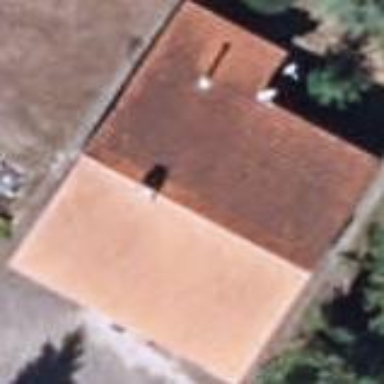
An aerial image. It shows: Simple and straightforward house.